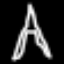
Label: The Eiffel Tower